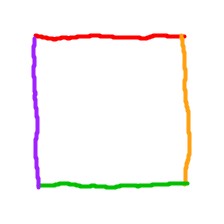
Shape: square